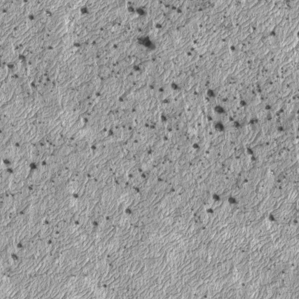
Label: frost